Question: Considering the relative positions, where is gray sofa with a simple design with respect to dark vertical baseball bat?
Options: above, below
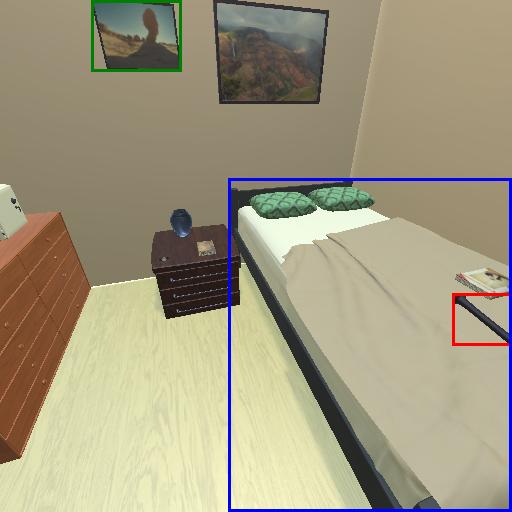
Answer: above